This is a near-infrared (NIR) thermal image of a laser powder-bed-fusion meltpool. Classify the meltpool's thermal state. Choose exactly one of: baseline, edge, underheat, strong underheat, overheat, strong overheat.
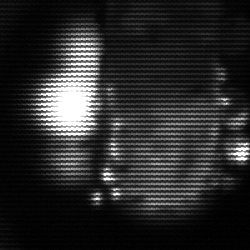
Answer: strong underheat